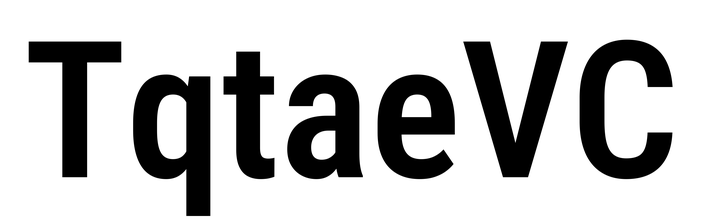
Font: Roboto_Condensed_SemiBold